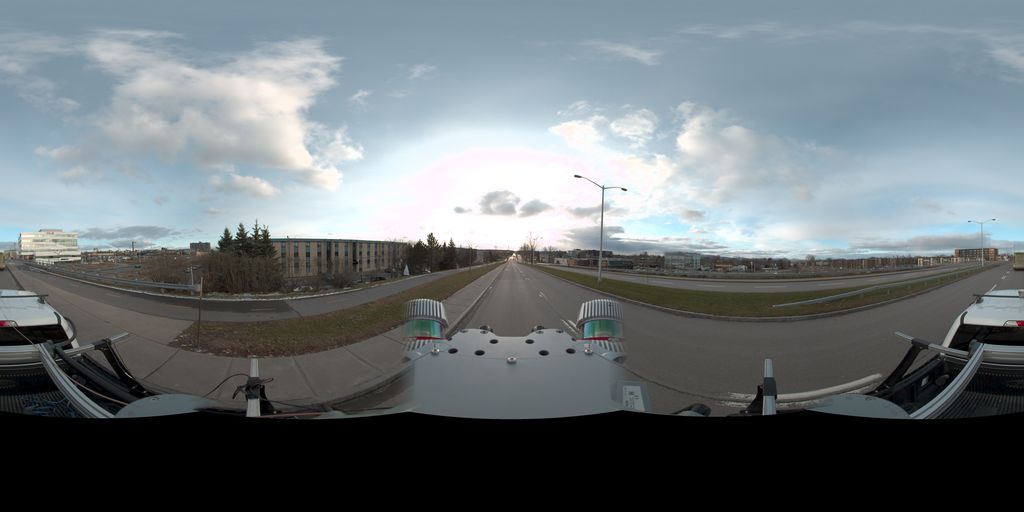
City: quebec_city